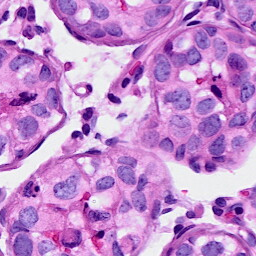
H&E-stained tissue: Breast